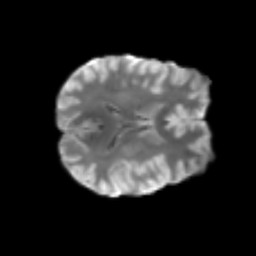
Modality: T2w
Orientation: axial
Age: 25
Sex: female
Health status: healthy
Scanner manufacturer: siemens
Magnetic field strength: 3 T
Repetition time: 3.6 s
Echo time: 0.092 s